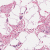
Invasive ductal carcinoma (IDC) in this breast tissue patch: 0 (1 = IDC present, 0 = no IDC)